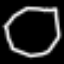
Label: octagon